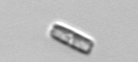
Label: pennate_Thalassionema